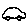
Label: car